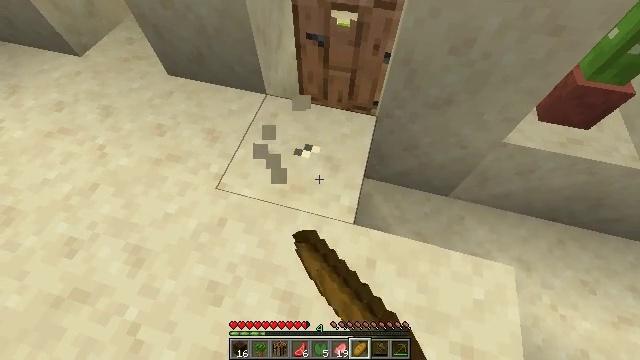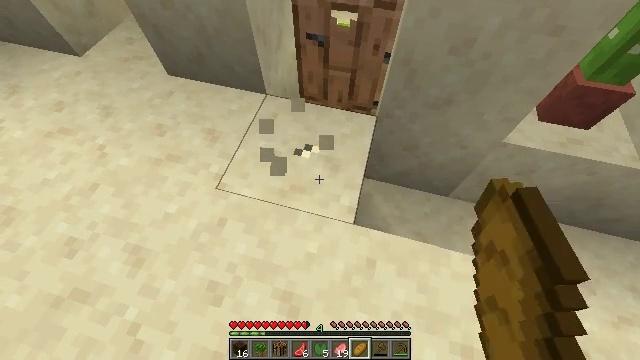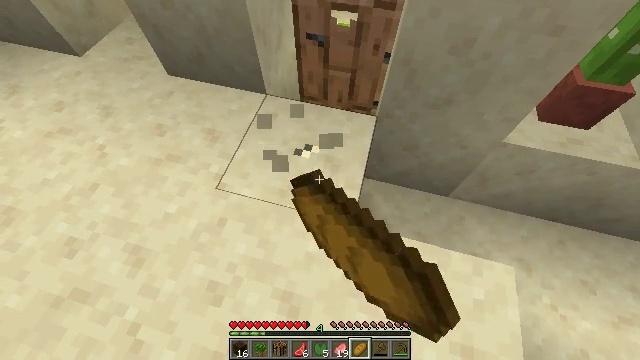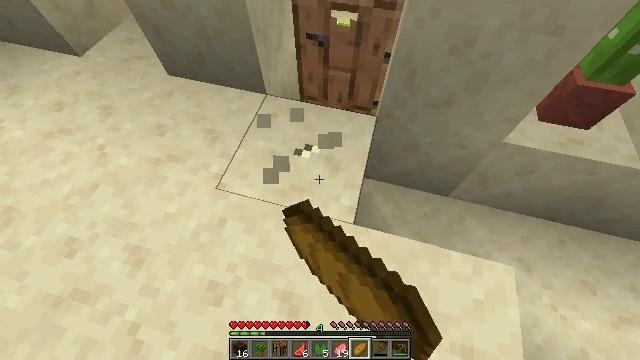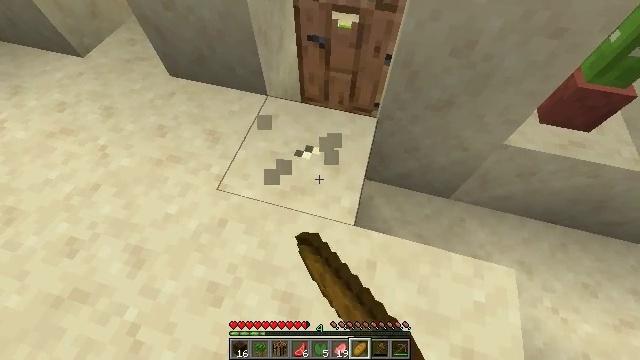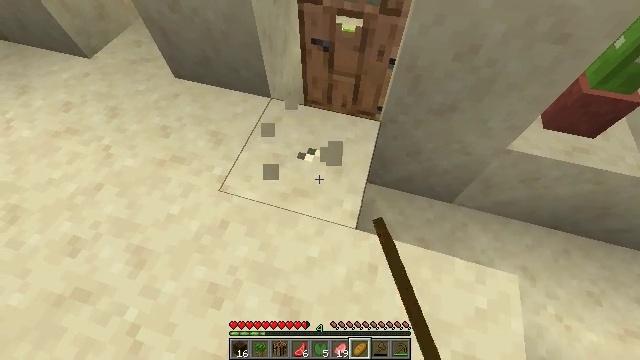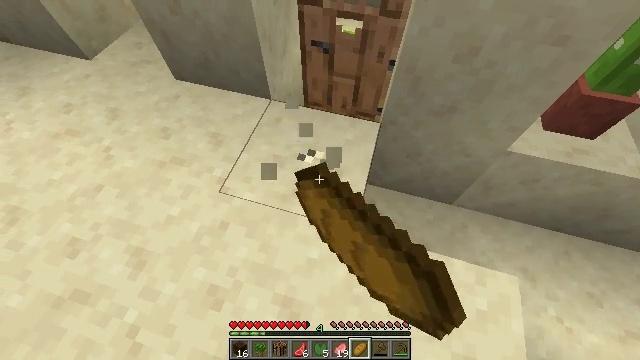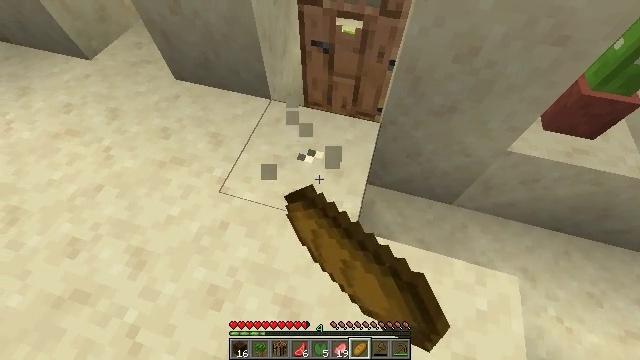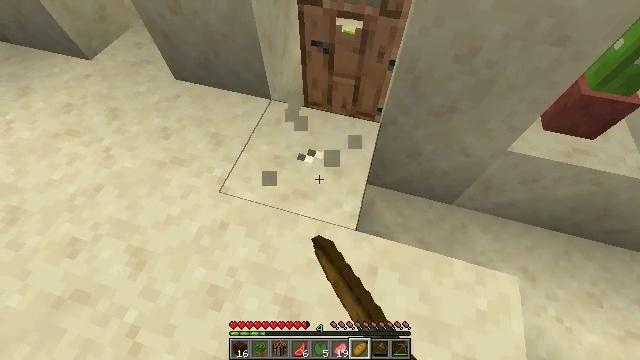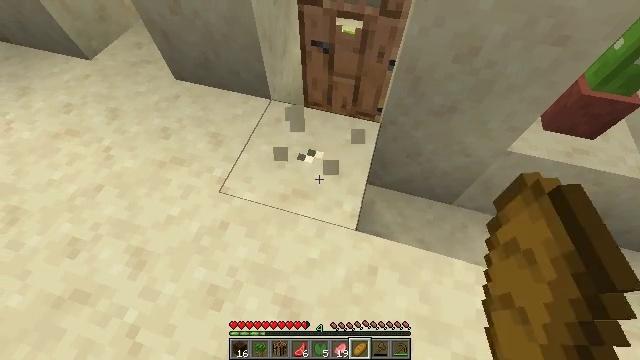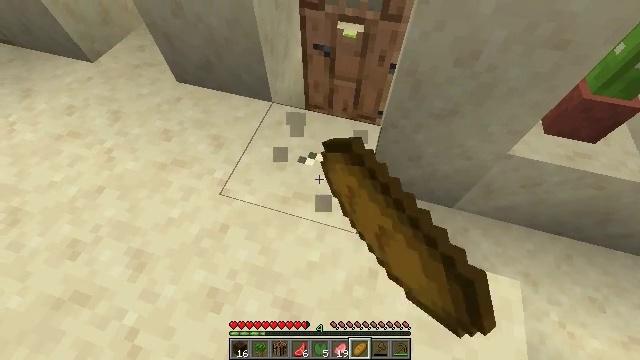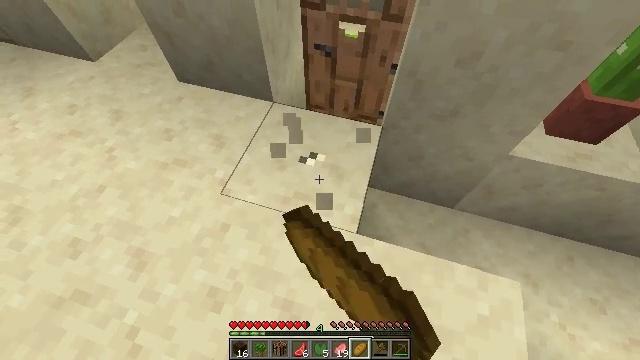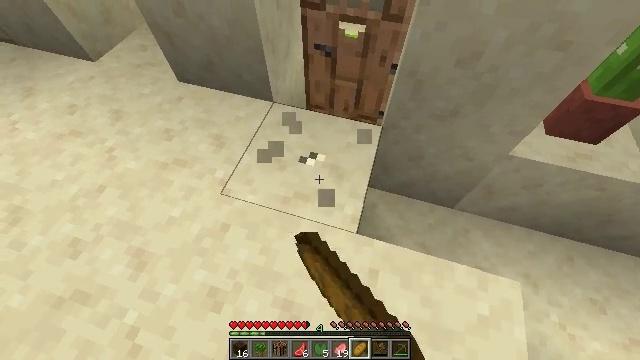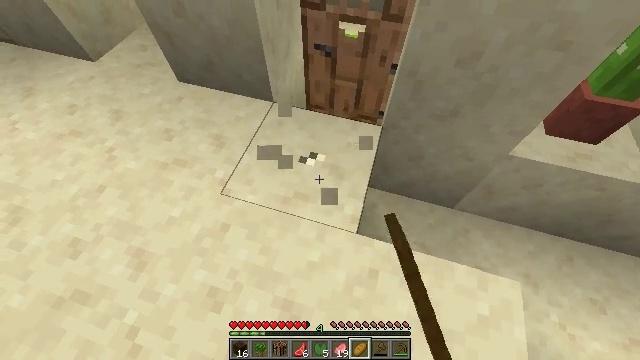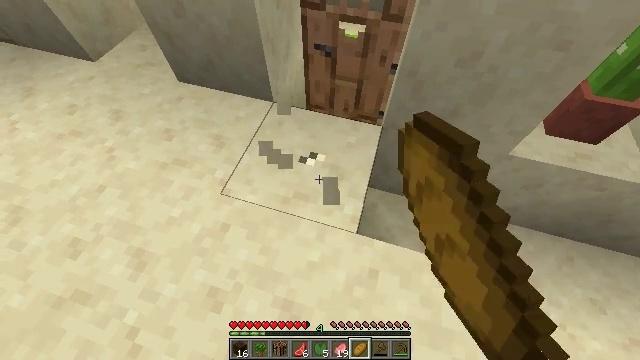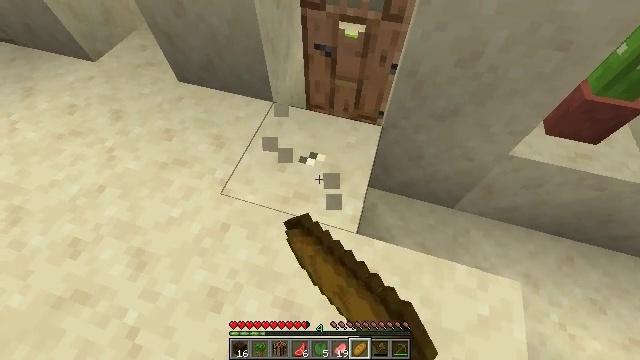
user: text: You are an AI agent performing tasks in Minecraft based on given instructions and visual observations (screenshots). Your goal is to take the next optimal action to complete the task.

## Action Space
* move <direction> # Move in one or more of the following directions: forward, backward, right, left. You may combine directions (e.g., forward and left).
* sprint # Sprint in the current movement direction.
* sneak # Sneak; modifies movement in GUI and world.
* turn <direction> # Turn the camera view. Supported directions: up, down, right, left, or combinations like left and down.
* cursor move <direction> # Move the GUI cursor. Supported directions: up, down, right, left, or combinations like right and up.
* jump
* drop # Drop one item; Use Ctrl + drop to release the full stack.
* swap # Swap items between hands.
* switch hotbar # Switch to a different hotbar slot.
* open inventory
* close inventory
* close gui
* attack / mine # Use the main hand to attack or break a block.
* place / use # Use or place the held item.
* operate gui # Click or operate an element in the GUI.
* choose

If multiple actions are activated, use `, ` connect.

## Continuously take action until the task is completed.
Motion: motion action
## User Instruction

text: Gather smooth sandstone from desert temples or structures.
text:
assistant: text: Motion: attack / mine
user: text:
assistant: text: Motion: attack / mine
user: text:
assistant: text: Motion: attack / mine
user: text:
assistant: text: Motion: attack / mine
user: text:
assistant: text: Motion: attack / mine
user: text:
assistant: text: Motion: attack / mine
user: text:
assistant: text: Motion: attack / mine
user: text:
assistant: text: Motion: attack / mine
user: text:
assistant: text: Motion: attack / mine
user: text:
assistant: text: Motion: attack / mine
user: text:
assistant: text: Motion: attack / mine
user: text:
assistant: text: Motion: attack / mine
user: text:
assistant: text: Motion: attack / mine
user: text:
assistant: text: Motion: attack / mine
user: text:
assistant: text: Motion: attack / mine
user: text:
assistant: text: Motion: turn up, attack / mine
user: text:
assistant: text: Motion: turn right and up
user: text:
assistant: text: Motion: turn right and up
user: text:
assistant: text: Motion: no_op
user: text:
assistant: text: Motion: no_op
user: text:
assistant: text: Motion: no_op
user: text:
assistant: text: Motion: no_op
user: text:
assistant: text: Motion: no_op
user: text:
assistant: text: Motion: no_op
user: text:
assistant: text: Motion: no_op
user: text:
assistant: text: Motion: no_op
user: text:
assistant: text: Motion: no_op
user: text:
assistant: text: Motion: no_op
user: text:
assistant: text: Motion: no_op
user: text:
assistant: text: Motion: no_op